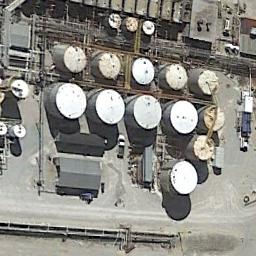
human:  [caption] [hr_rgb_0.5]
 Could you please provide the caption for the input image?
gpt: Here are four black storage tanks of the same size .

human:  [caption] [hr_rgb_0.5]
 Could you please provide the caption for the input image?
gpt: There are many neatly arranged storage tanks and many pipelines in the factory .

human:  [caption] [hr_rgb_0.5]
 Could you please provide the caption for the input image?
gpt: Many buildings are next to storage tanks .

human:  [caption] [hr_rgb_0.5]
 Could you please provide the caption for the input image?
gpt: There are big and small white storage tanks on the bare land .

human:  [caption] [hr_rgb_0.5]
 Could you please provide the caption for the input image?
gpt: There are some storage tanks arranged neatly .